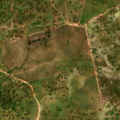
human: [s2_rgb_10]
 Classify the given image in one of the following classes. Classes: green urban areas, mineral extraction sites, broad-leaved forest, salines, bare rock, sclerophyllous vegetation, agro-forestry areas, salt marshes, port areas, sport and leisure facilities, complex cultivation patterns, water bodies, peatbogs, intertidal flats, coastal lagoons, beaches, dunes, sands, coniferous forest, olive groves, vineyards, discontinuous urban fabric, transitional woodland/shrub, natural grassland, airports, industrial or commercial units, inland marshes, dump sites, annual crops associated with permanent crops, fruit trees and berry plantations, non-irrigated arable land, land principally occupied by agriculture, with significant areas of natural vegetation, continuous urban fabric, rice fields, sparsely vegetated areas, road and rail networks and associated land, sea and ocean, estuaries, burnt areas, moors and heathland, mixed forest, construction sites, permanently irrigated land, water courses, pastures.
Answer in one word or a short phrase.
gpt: olive groves, agro-forestry areas, broad-leaved forest, transitional woodland/shrub